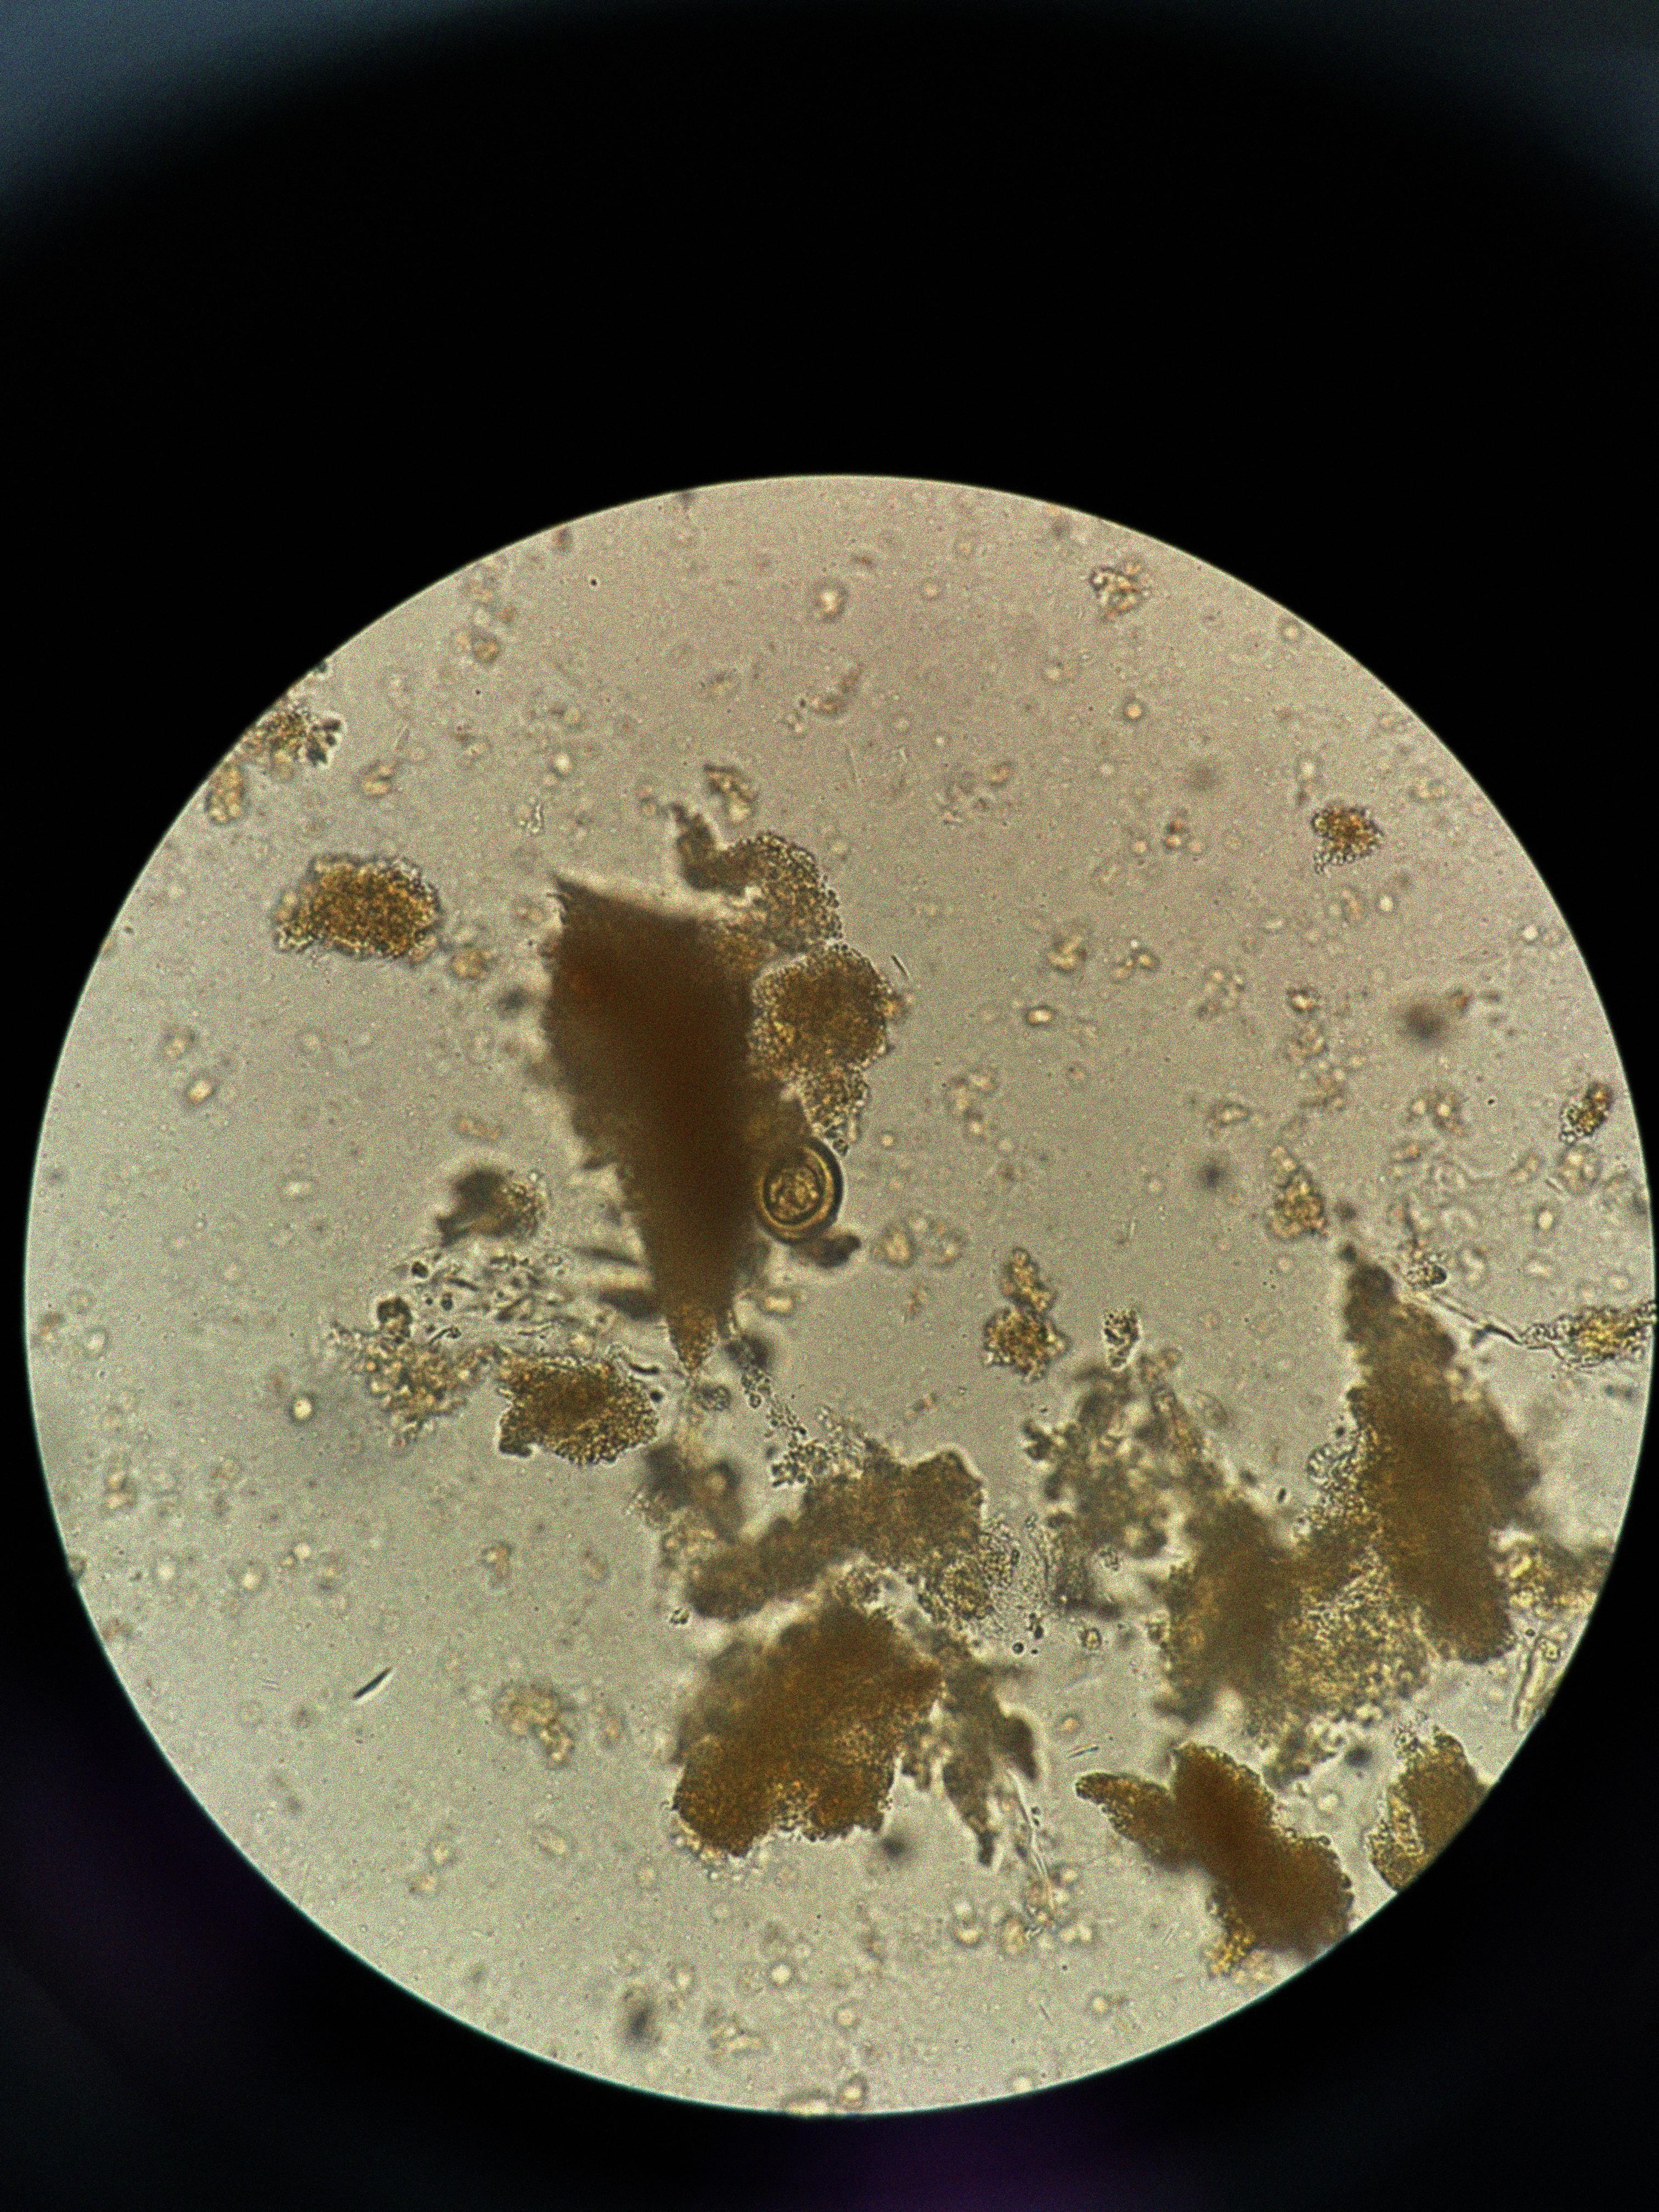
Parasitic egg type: Taenia spp. egg